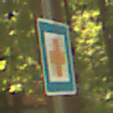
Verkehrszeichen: ErsteHilfe
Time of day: Midday
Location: Outdoor (Nature)
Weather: PartlyCloudy
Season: NotSpecified
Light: Natural